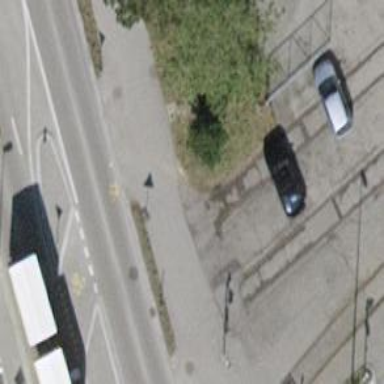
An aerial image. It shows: Railway buffer stop.